Interaction volume radius: 5 \u00c5
Interaction volume height: 20 \u00c5
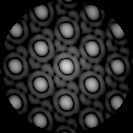
Disorder parameter: 0.03746